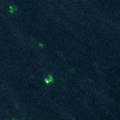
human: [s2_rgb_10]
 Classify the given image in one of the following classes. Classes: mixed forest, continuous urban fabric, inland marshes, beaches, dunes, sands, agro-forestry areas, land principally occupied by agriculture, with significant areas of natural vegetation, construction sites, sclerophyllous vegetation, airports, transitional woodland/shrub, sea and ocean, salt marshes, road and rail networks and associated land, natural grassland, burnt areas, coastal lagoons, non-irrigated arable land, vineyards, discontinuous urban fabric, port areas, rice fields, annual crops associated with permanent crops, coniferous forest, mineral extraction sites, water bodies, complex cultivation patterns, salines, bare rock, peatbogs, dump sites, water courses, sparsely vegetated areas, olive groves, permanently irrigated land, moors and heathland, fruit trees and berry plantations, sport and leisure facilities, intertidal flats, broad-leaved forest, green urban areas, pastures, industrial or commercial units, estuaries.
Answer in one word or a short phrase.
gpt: sea and ocean